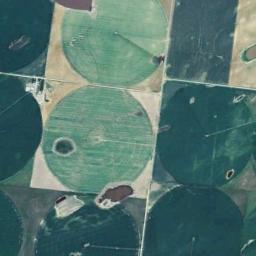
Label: circular_farmland